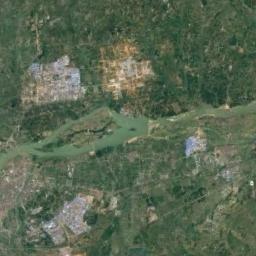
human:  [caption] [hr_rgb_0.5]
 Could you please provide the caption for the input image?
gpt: A curved light green river with small islands on both sides of the shore, Green land and large buildings .

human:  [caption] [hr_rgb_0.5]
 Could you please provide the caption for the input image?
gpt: The green river with a channel bar is flanked by some fields and residential areas .

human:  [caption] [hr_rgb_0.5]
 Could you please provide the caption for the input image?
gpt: Many trees are around the river .

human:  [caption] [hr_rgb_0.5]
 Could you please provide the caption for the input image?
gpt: The river goes through houses and grass .

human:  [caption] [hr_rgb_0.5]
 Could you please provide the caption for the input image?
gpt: There are many buildings and green meadows near the river .